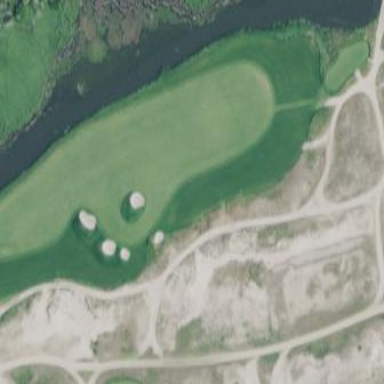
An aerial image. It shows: Golf bunker filled with natural sand.